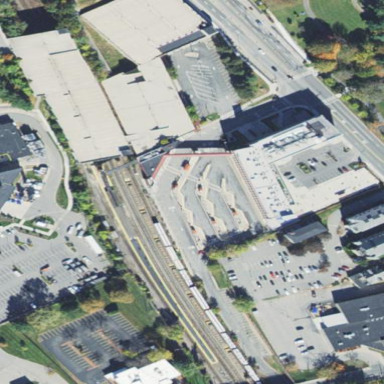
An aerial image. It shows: Railway station that also serves as public transport station.